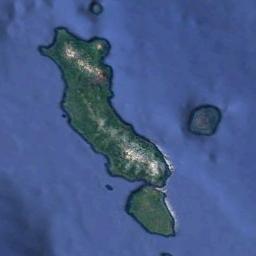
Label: island